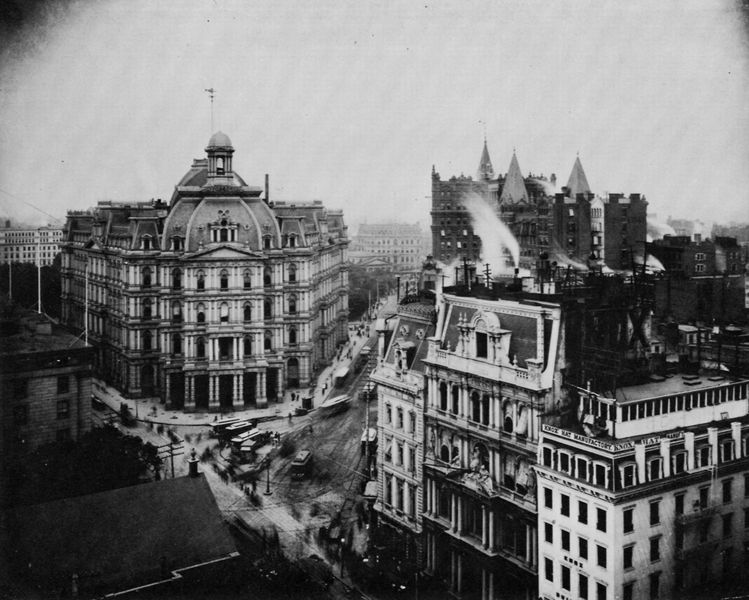
Titel: Altes Postamt
Künstler: Amerikanischer Photograph
Schlagwörter: baum, himmel, weiß, kirchturm, stadt, fenster, grau, laterne, laternen, licht, paris, schwarz, straße, säulen, dach, gebäude, haus, schloss, architektur, häuser, rauch, kamin, schornstein, ecke, ansicht, fassade, fassaden, wohnhäuser, dächer, giebel, winter, platz, pilaster, vogelperspektive, kuppel, baumkrone, foto, fotografie, luftaufnahme, photographie, eingang, belichtung, berlin, türme, gauben, kreuzung, schwarz weiss, fleck, photo, ecken, strassen, verkehr, historismus, gaube, aufnahme, autos, gründerzeit, aufsatz, strassenlaternen, dachaufsatz, dokumentation, kaufhaus, kegeldach, großstadt, busse, fotogtrafie, dachaufbau, automobile, haussmann, häuser4, potsdamer platz, rushhour, schneematsch, spitze ecke, straßenbahnen